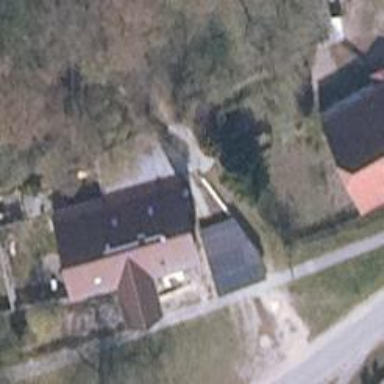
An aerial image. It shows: Detached building with gabled roof.